Question: I am trying to integrate the Facebook login into my app by following the tutorial on <URL>.
When I click the button I get following error:
> Given URL is not allowed by the Application configuration.: or more of
the given URLs is not allowed by the App's settings. must match the
Website URL or Canvas URL, or the domain must be a of one of the App's
domains.
Screenshot for reference -

According to <URL>" in this field.
However that did not resolve the issue, so what else can I try to resolve this?
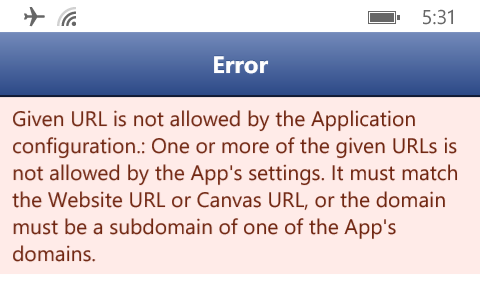
Answer: There is a bug in Facebook and its APIs:
> There is currently a bug which will prevent Facebook Login for Windows
Phone from working if you have any entries in the "Valid OAuth
redirect URIs" field in the Advanced section of your app settings.
This can be worked around by adding
"<URL>" in this field.
That suggestion is wrong, and you actually need to add 'https://www.facebook.com/' to the "Valid OAuth redirect URIs" field in the Advanced section of your app settings.